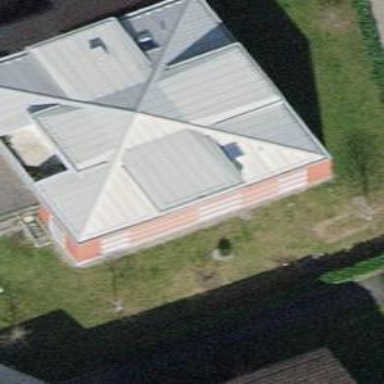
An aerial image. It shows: Apartment building with hipped roof.